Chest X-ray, AP view. Patient: 81 years old, sex F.
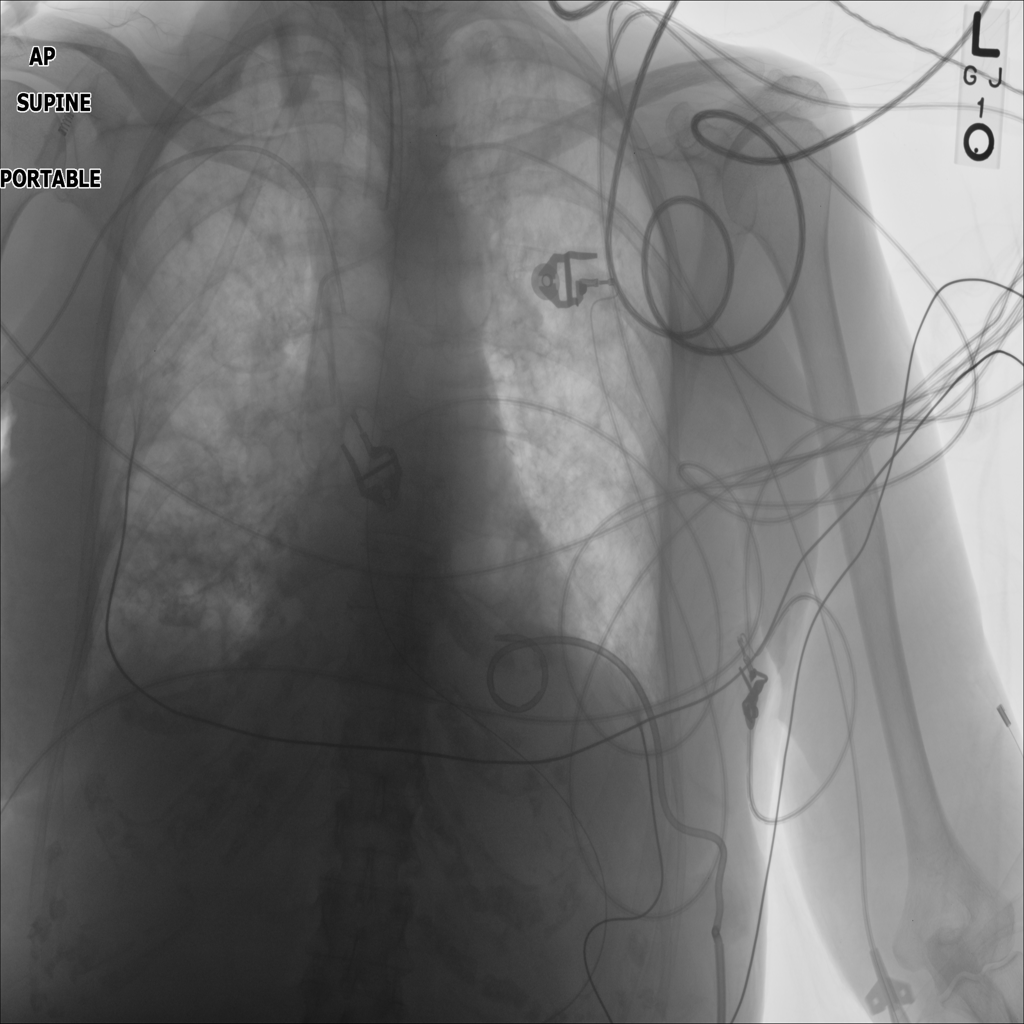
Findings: Infiltration